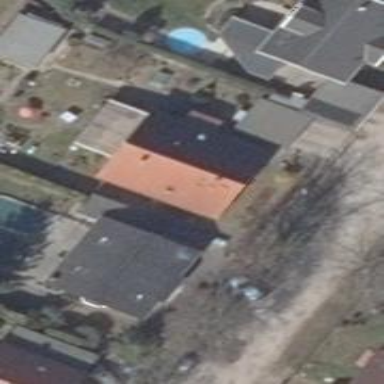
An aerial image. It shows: Simple and straightforward house.